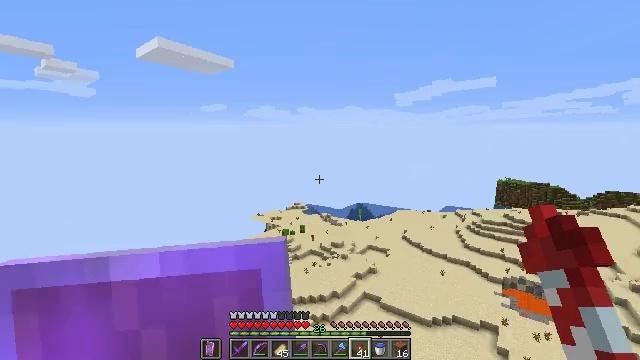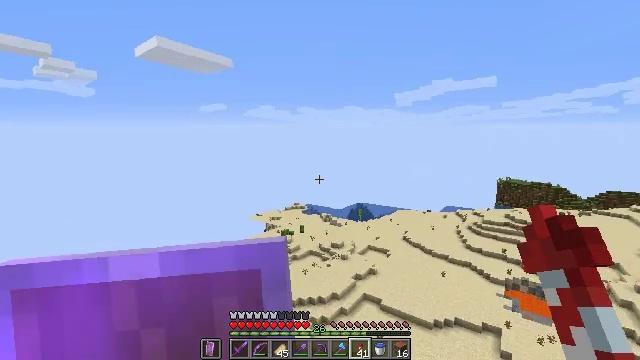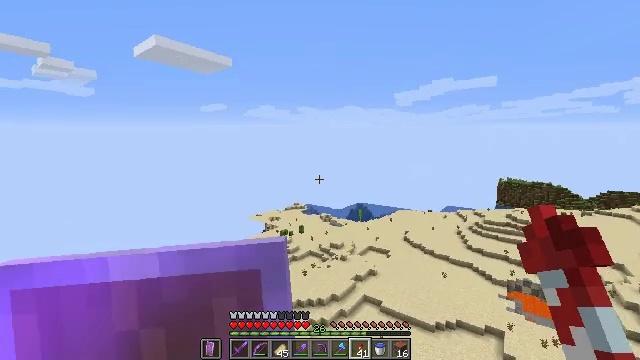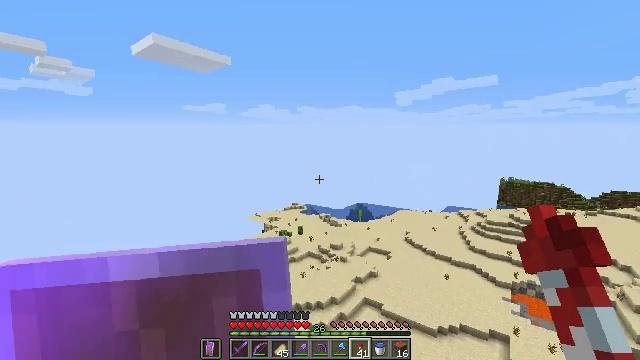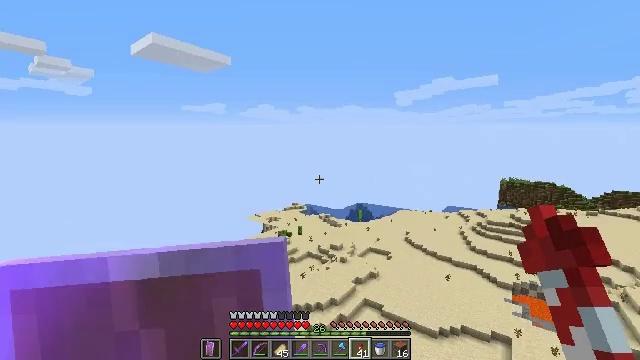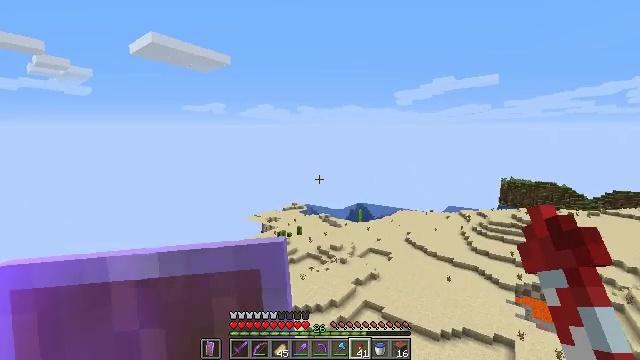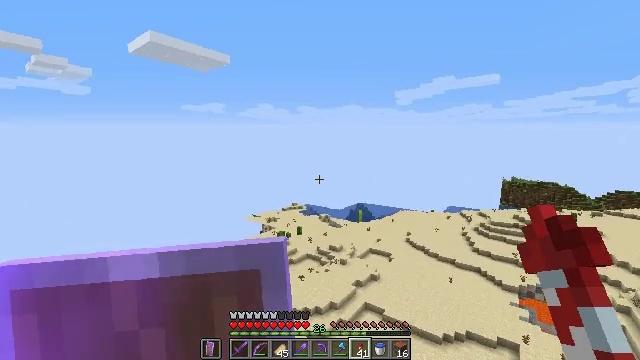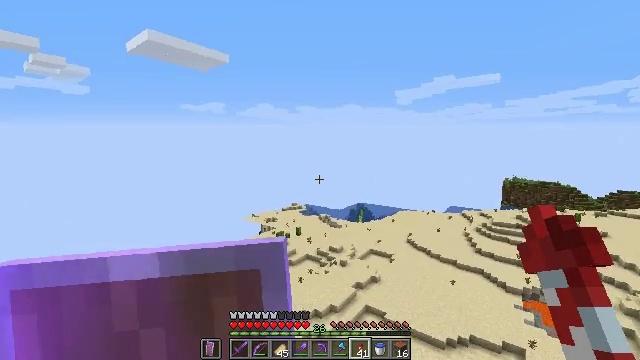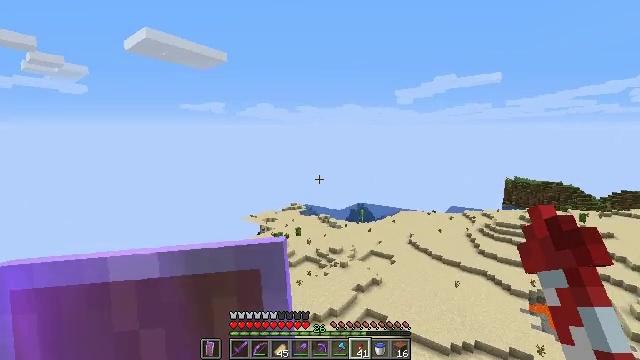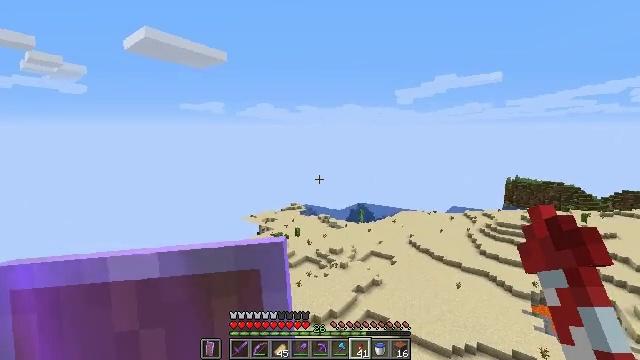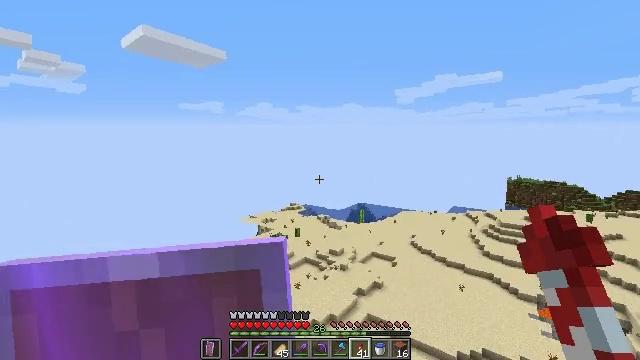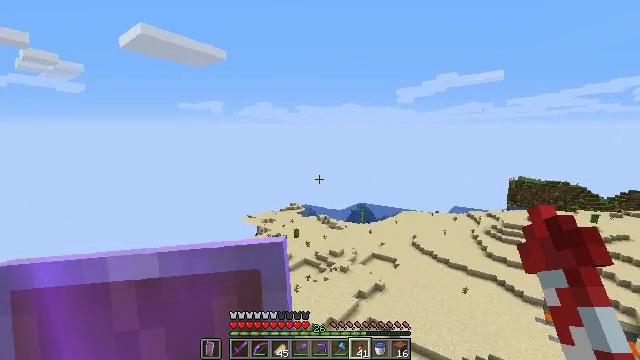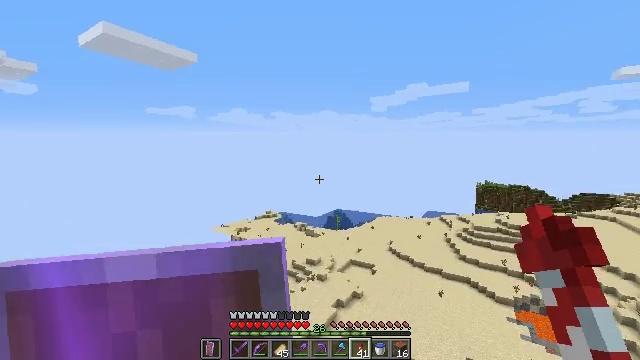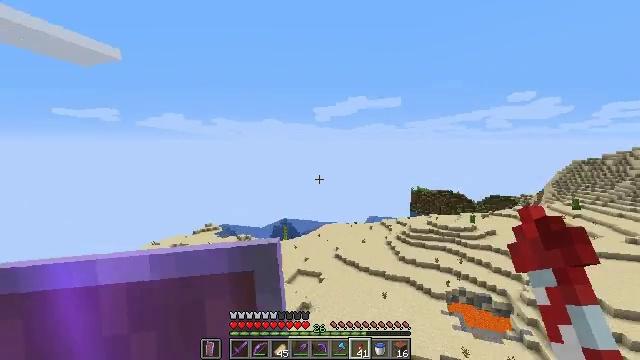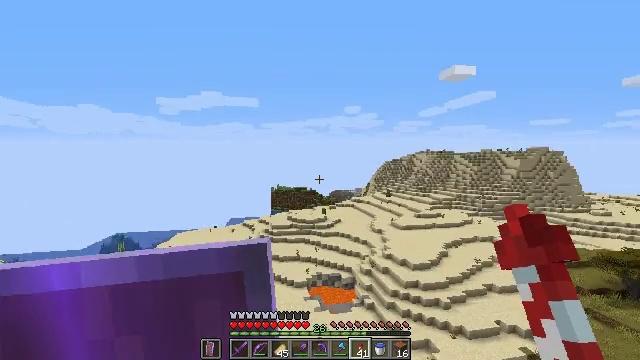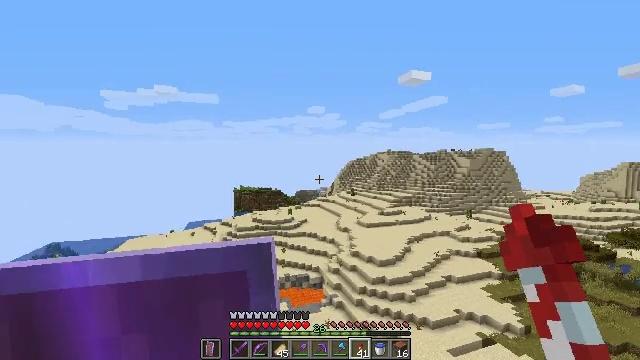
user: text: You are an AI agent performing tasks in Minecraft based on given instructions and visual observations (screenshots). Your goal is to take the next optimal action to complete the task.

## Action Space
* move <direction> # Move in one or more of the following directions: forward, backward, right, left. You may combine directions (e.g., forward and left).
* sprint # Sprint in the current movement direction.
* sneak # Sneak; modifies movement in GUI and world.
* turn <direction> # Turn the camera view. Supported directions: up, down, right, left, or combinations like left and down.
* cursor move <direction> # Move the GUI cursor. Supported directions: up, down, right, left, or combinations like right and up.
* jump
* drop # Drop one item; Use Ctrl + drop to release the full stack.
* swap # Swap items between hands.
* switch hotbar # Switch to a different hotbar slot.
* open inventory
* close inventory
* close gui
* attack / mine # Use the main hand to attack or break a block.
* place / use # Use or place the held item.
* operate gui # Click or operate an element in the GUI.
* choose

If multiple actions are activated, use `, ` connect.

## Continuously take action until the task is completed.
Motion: motion action
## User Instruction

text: drop acacia leaves
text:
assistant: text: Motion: no_op
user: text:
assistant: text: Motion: no_op
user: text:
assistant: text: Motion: no_op
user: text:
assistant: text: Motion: no_op
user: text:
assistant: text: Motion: no_op
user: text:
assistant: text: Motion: no_op
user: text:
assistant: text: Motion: no_op
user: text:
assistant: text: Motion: no_op
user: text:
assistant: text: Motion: no_op
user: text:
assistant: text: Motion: no_op
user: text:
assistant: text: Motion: no_op
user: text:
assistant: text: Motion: turn right and up
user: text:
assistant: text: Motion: turn right and up
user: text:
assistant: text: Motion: turn right
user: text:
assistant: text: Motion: turn right
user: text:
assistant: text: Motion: turn right
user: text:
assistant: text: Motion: no_op
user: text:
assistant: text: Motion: no_op
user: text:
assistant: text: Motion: no_op
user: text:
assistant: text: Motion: no_op
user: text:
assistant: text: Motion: no_op
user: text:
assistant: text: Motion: no_op
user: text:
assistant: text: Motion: no_op
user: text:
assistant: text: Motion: no_op
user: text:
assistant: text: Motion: no_op
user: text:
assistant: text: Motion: no_op
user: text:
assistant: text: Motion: no_op
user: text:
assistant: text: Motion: no_op
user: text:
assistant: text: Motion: no_op
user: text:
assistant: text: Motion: no_op